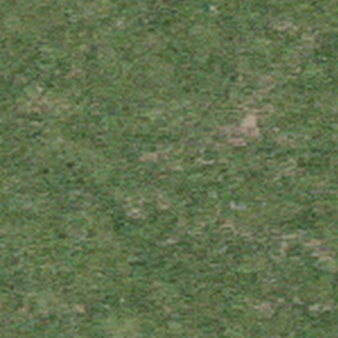
Label: other